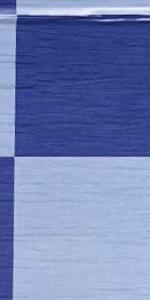
Label: Empty